Question: What app offers stocks?
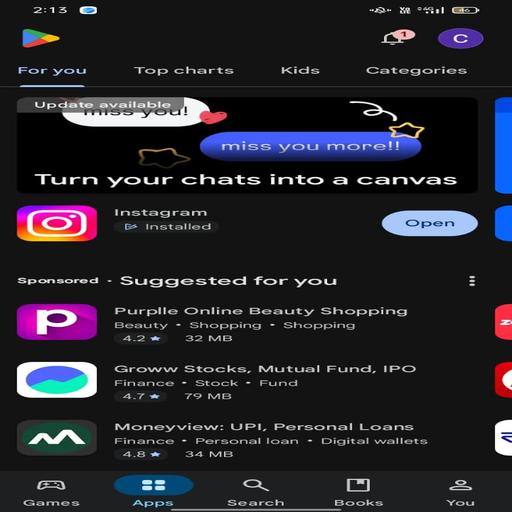
Answer: Groww Stocks